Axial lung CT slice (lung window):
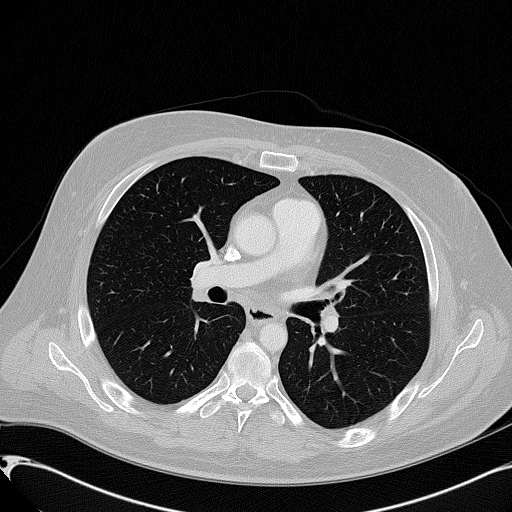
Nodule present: no